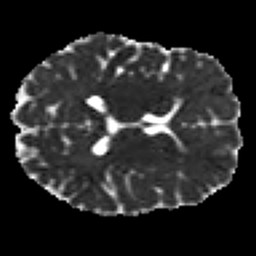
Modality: MD
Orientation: axial
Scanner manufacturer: siemens
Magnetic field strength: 3 T
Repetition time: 7.8 s
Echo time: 0.09 s